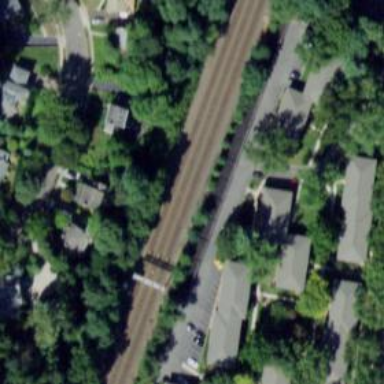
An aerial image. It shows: Outdoor signal box located along the railway.